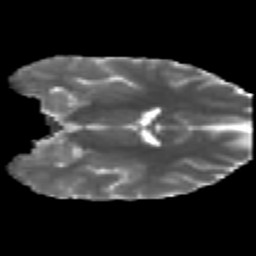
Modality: MD
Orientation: coronal
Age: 24
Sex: male
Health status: healthy
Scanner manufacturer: philips
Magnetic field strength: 3 T
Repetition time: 10.623 s
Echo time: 0.07044 s